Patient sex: M
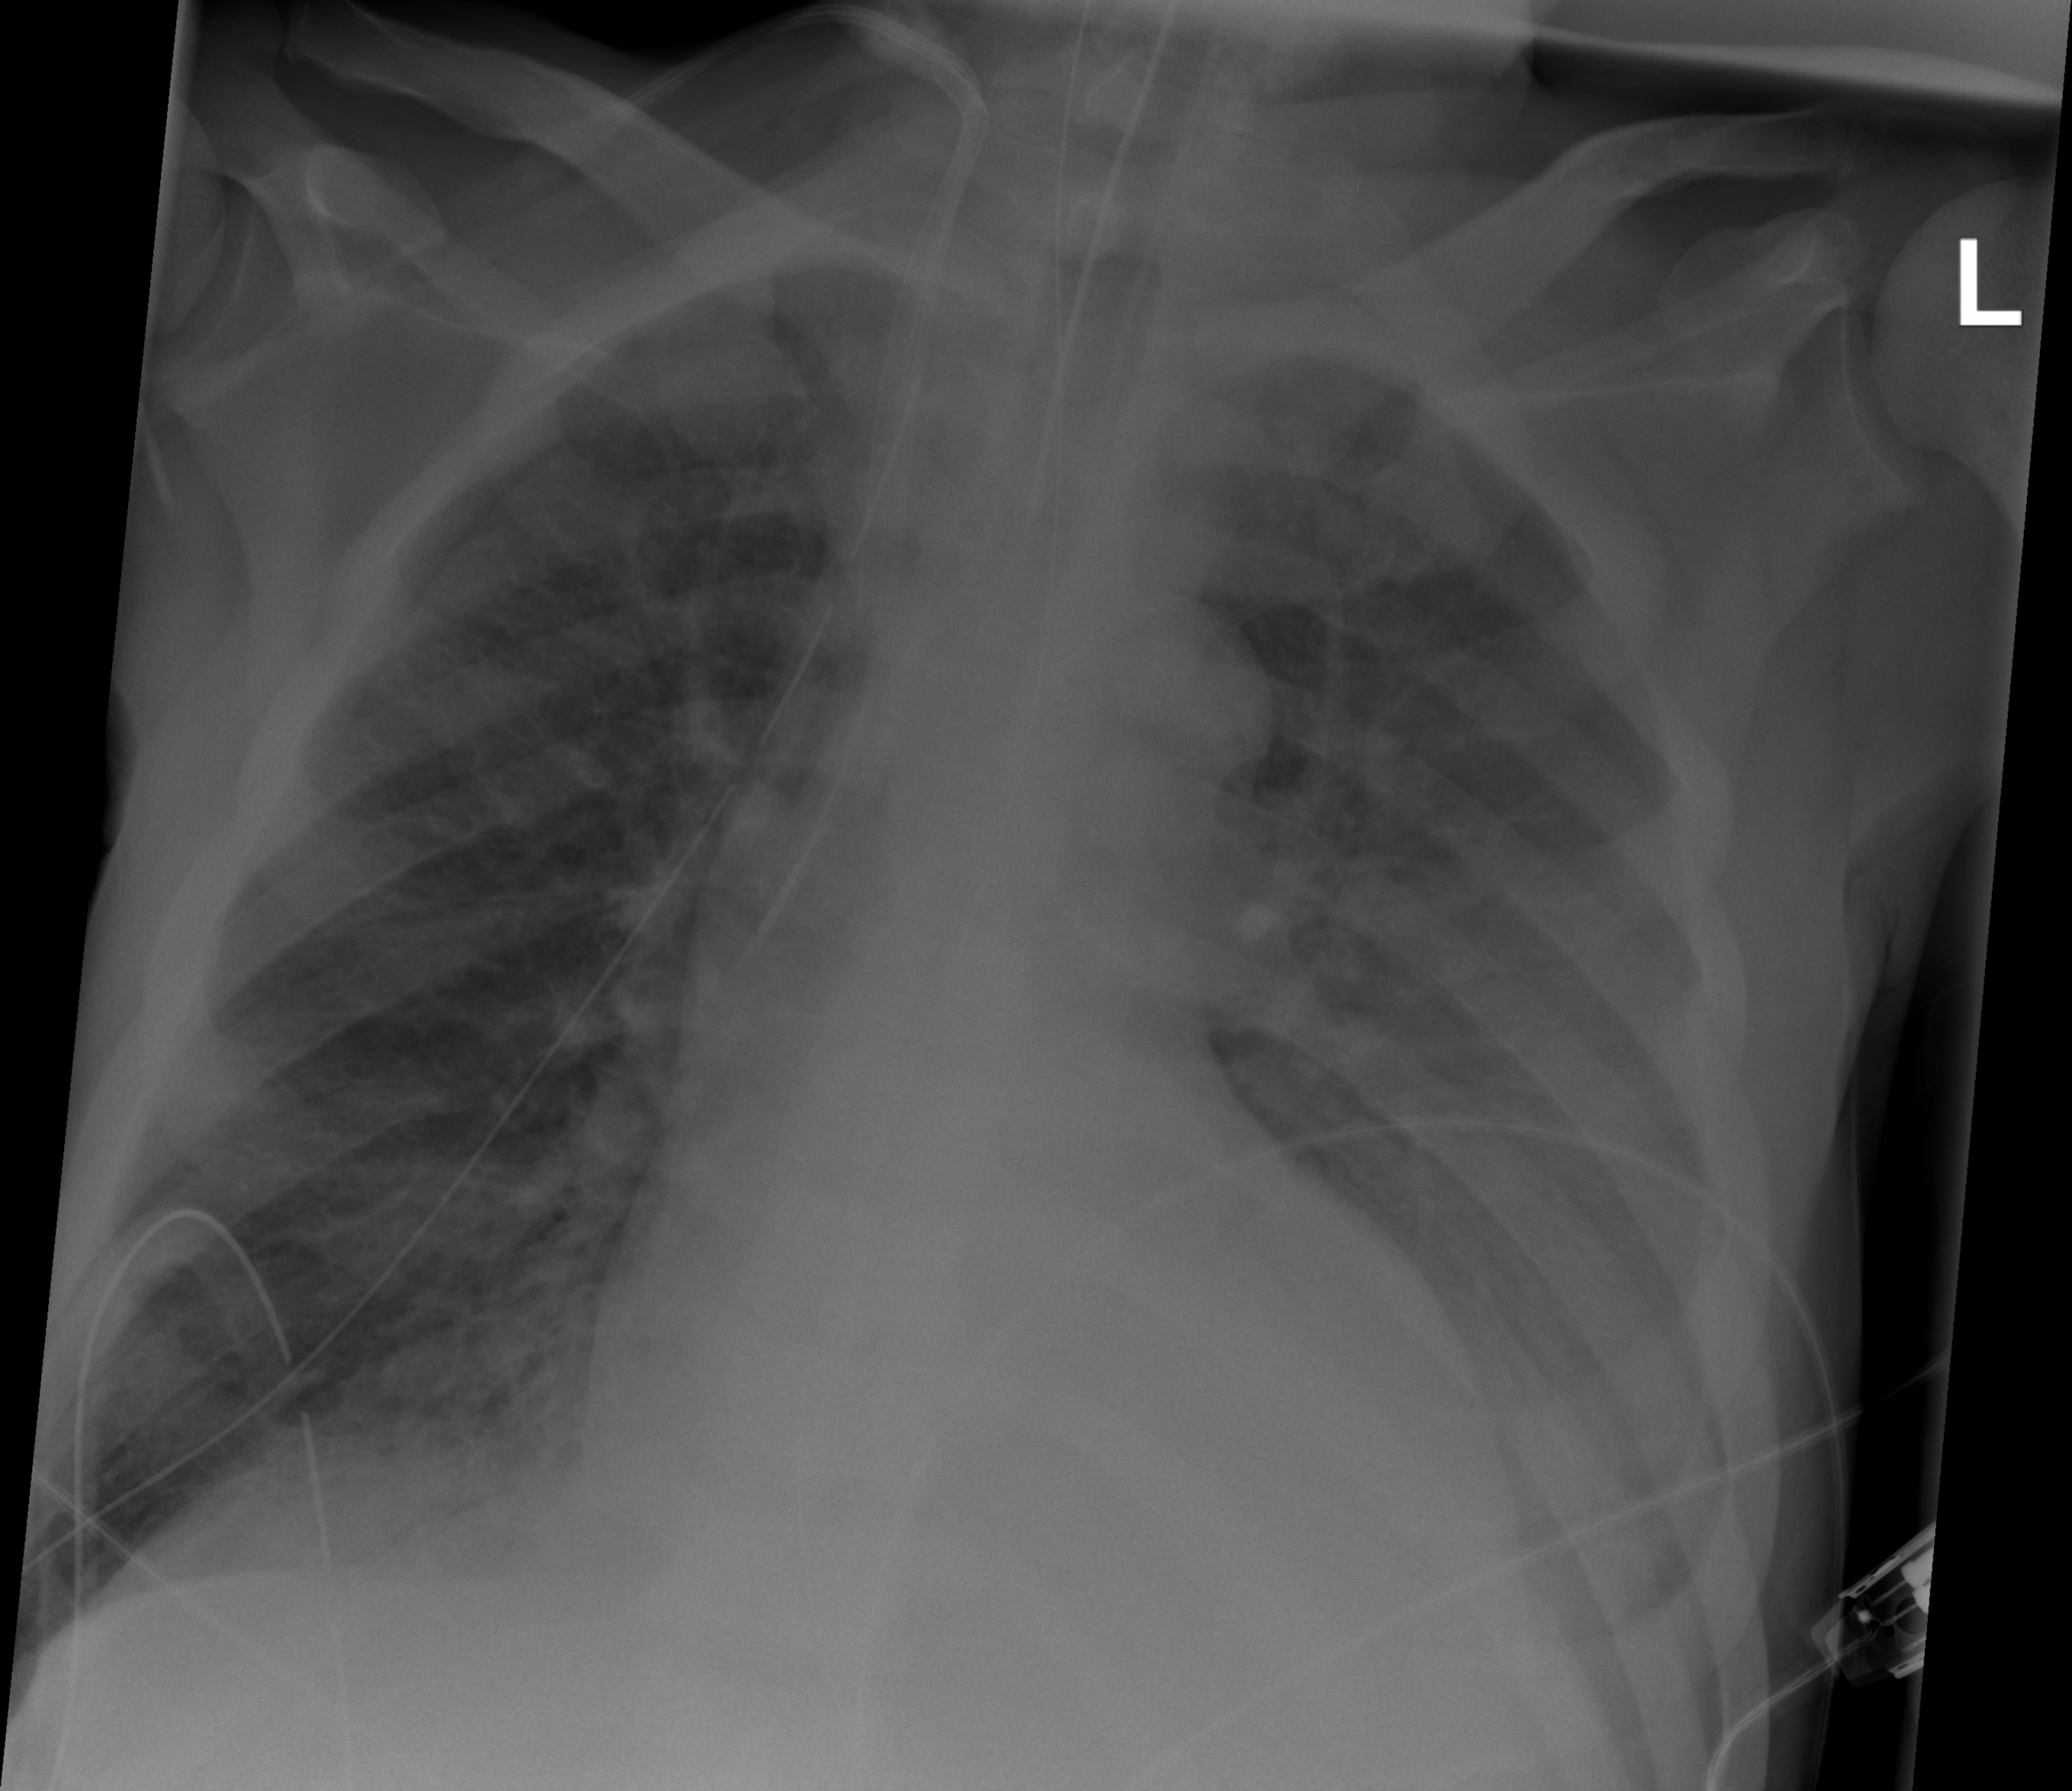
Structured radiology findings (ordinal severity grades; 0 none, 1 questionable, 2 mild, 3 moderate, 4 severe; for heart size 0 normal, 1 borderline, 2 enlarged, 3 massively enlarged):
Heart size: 0
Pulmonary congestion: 2
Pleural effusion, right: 0
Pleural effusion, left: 3
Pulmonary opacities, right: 2
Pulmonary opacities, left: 2
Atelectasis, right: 2
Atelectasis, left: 3